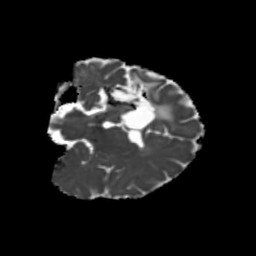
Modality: MD
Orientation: coronal
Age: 44
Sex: female
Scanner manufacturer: siemens
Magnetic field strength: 3 T
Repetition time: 5.25 s
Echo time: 0.08 s